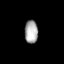
Tissue: lung
Cell type: Endothelial cells
Senescence score: 0.6035
Nuclear area (px): 299
Mean DAPI intensity: 168.963